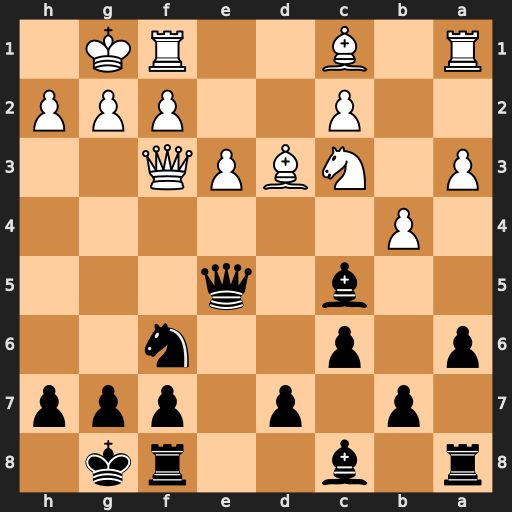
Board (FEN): r1b2rk1/1p1p1ppp/p1p2n2/2b1q3/1P6/P1NBPQ2/2P2PPP/R1B2RK1
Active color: b
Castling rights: -
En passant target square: -
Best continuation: Bd6 Qh3 Qxc3 Rb1 Qe5